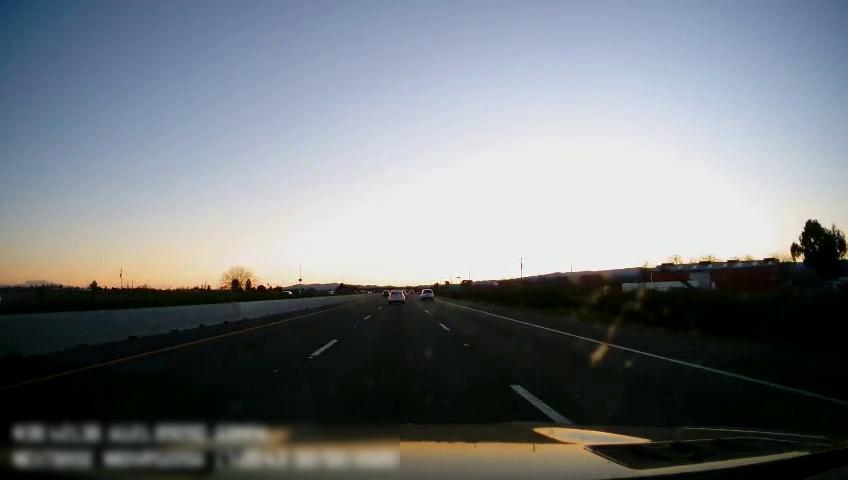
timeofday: Day
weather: Sunny
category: Drivable Space
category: Vehicles | Car
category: Vehicles | SUV
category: Lanes | Current Lane
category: Lanes | Current Lane
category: Lanes | Alternate Lane
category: Lanes | Alternate Lane